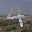
Label: 4